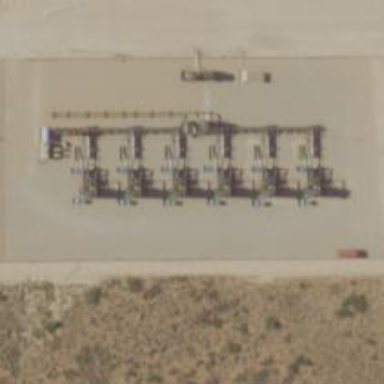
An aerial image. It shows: Petroleum well.